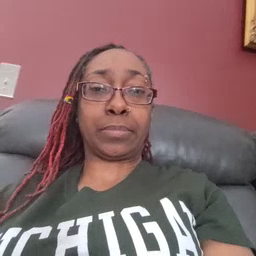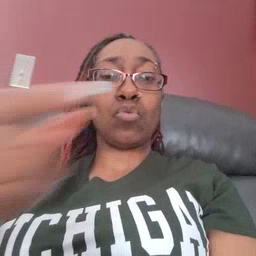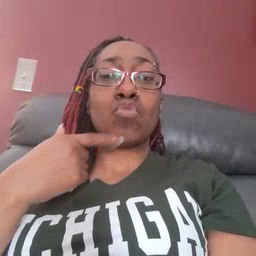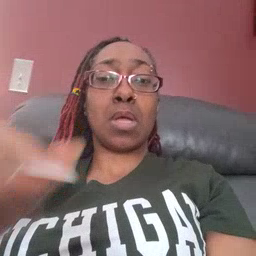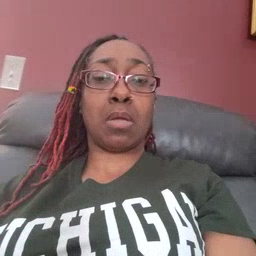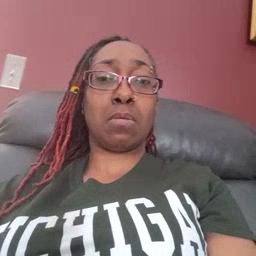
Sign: red